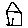
Label: house